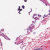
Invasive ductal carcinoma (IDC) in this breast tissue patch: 0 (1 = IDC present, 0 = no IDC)